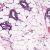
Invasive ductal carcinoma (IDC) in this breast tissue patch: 1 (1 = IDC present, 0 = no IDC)